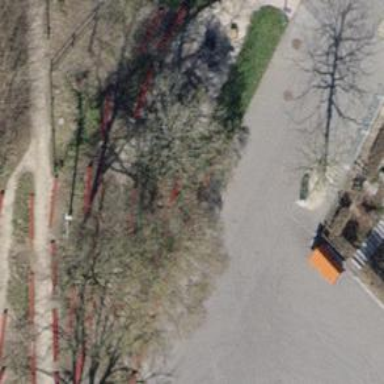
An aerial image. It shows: Red bench.